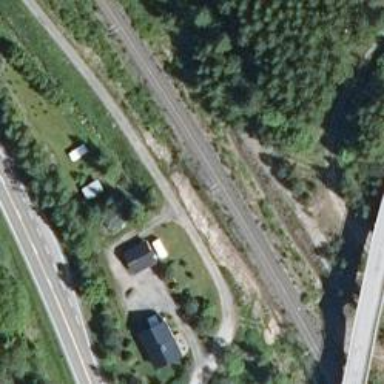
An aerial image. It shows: Railway with continuous electrified contact line.